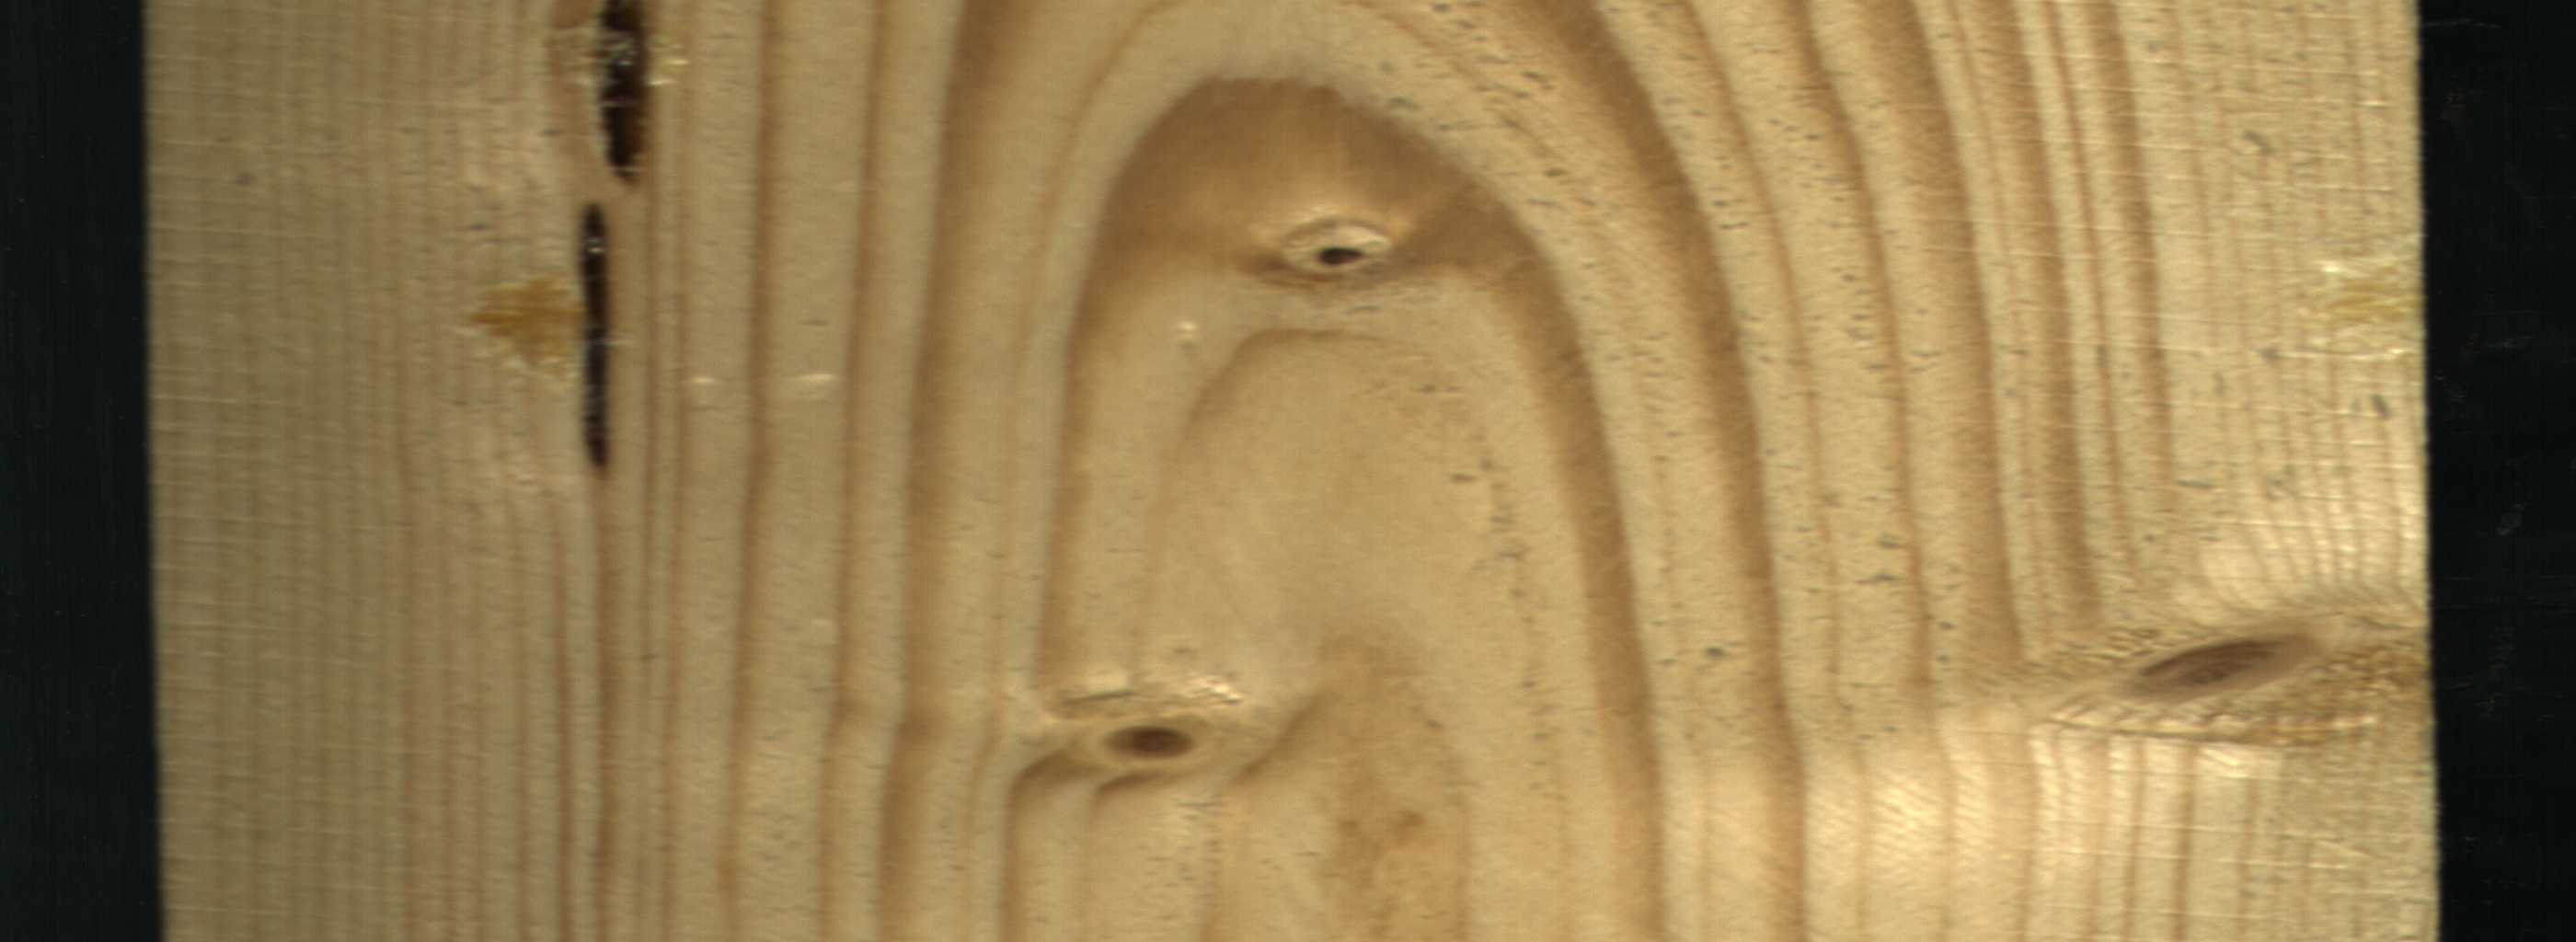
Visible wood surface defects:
resin
resin
Live_Knot
Live_Knot
Live_Knot